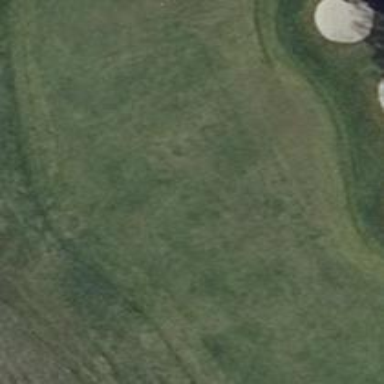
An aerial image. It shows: Golf hole.